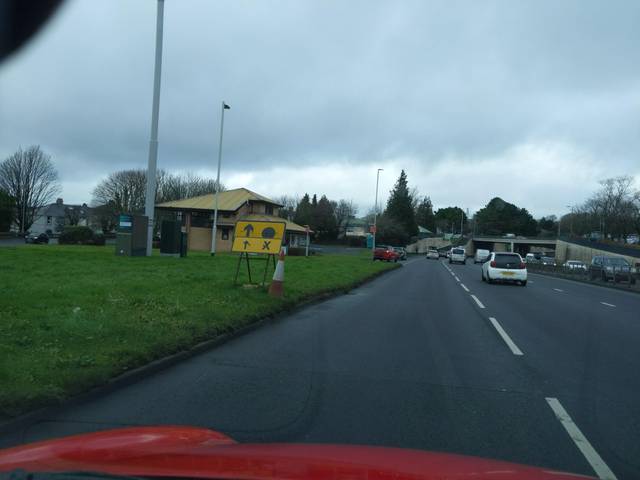
Region: United Kingdom
Coordinates: 50.407, -4.134